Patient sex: F
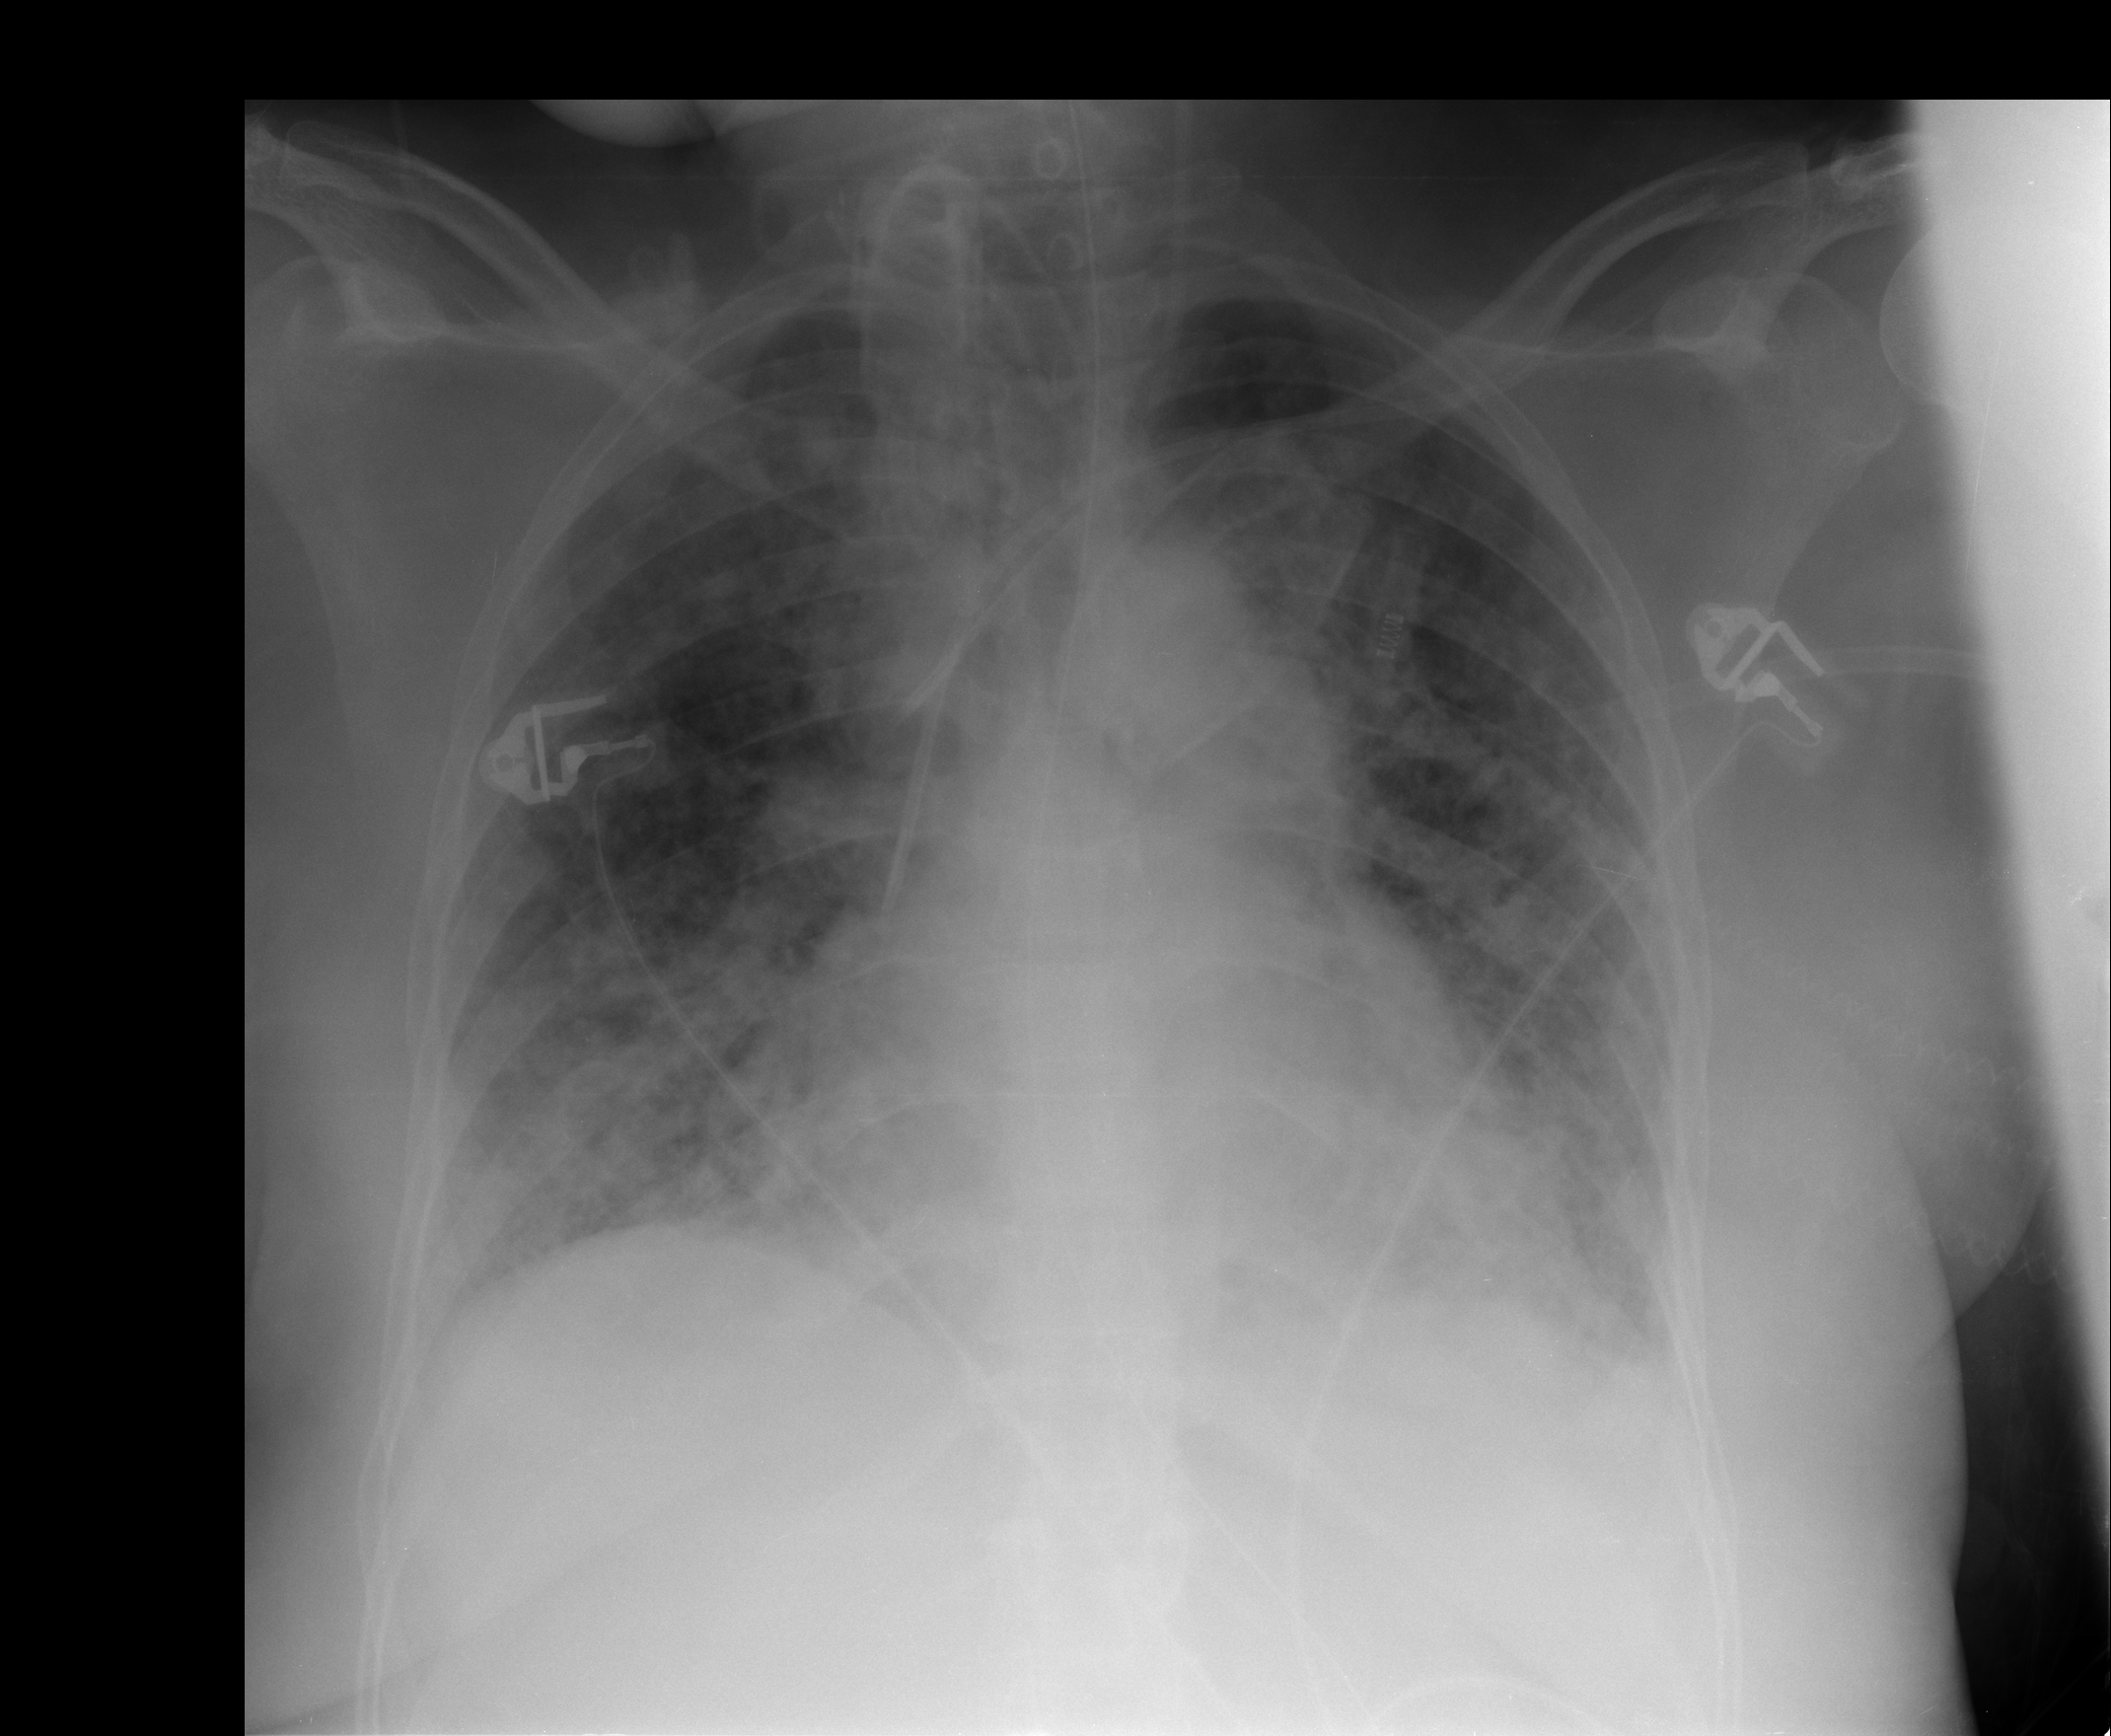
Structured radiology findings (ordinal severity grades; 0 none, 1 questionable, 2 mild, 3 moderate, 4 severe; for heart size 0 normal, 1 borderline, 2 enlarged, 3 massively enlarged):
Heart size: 2
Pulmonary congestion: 2
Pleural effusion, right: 1
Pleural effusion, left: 1
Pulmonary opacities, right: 4
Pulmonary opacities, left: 4
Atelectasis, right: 3
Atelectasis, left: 3